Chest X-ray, PA view. Patient: 64 years old, sex F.
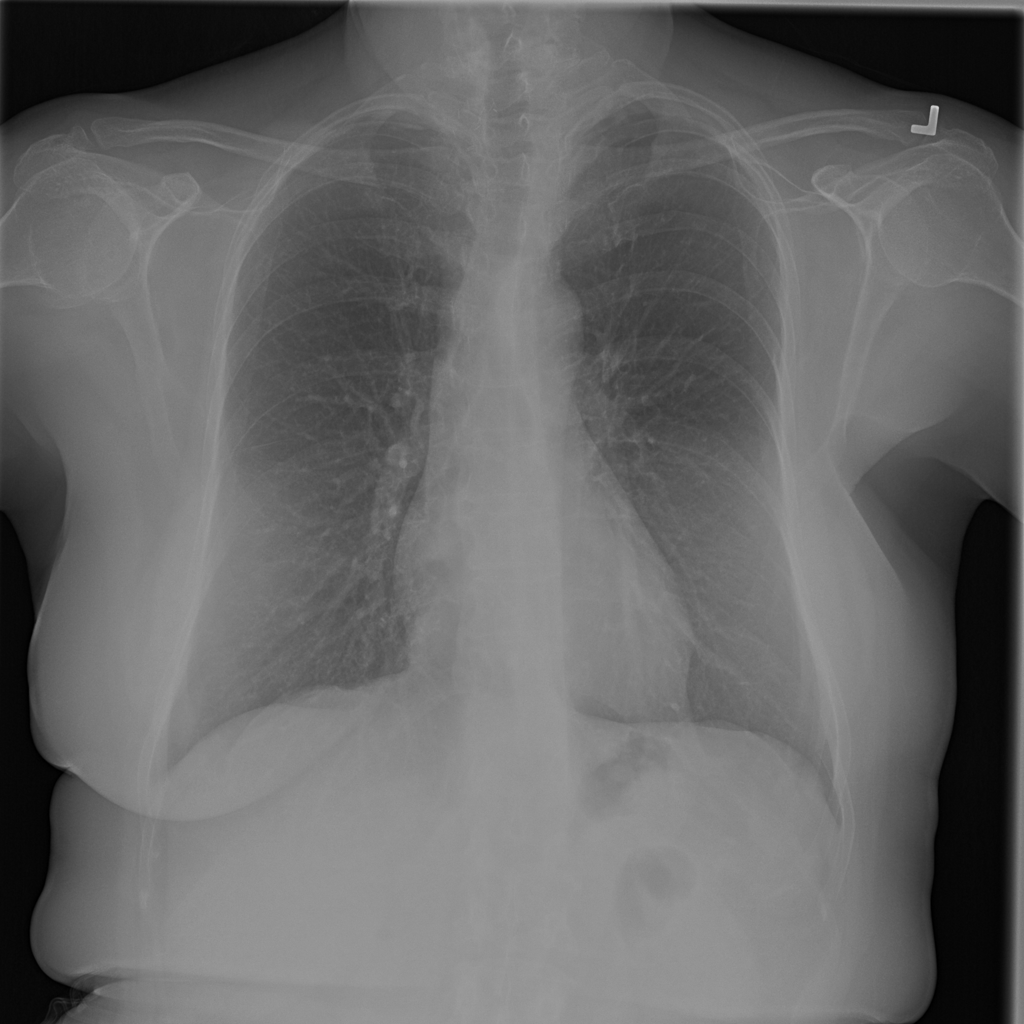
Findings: No Finding